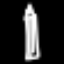
Label: pencil